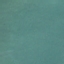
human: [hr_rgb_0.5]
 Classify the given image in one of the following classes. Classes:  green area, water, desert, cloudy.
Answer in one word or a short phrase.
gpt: water